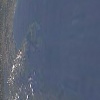
Label: water